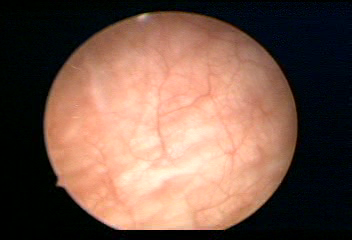
Modality: WLC
Class: Normal mucosa
Bladder cancer association: No